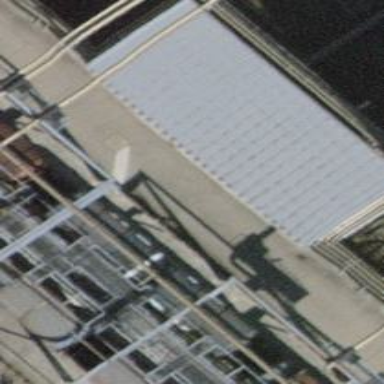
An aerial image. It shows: View of roof of building.